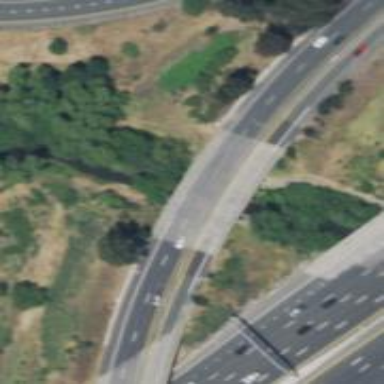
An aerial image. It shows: Viaduct bridge over motorway.